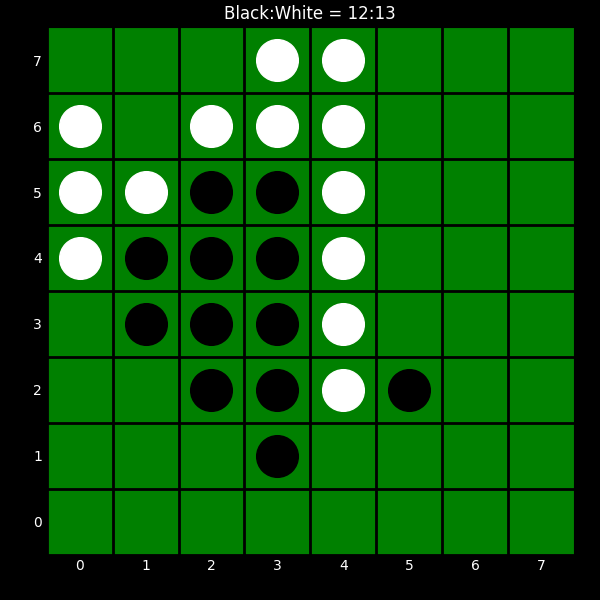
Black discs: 12
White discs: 13